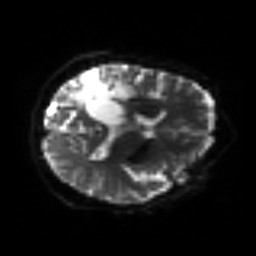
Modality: sbref
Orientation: axial
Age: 62
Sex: female
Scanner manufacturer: siemens
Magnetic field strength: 3 T
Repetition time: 3.2 s
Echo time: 0.081 s